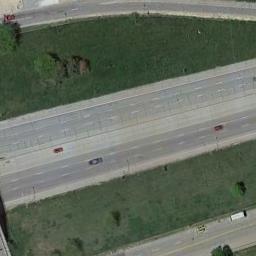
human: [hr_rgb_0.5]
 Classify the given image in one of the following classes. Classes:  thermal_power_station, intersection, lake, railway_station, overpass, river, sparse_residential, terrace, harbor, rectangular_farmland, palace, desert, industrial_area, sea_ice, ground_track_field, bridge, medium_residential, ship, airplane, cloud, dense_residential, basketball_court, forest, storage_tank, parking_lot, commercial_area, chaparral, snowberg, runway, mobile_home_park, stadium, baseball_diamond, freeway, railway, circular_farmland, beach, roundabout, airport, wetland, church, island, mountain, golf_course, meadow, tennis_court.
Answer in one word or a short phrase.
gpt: freeway